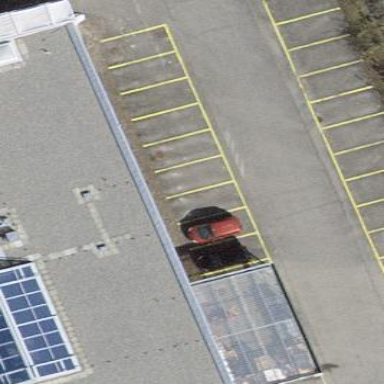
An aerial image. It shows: Asphalt parking lane.